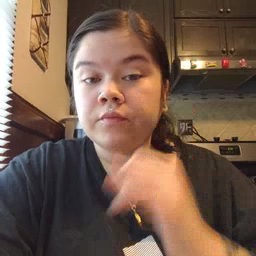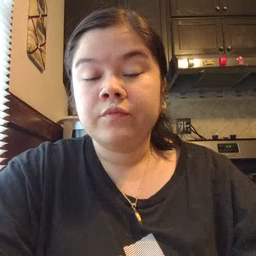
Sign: feet